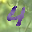
Label: 4